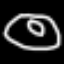
Label: donut